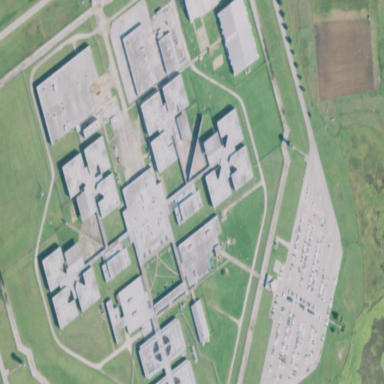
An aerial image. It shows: Prison.